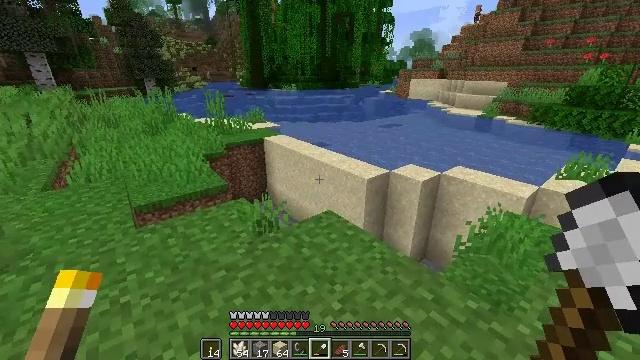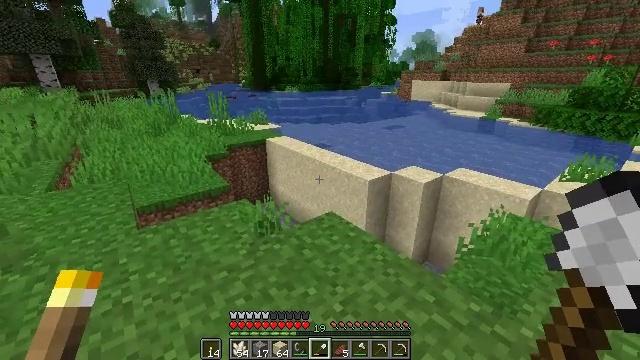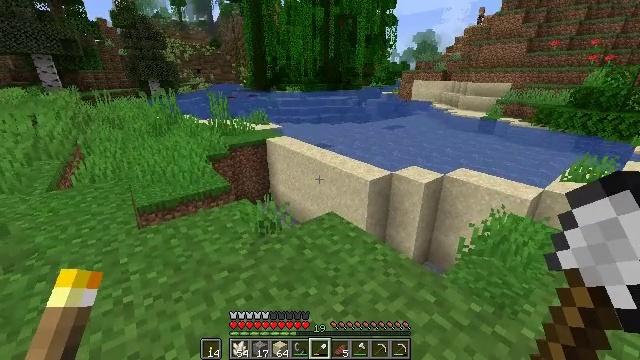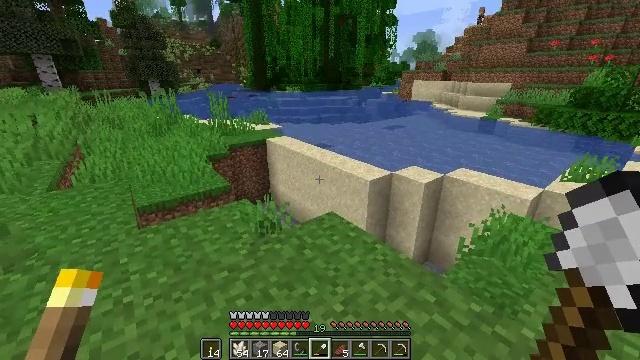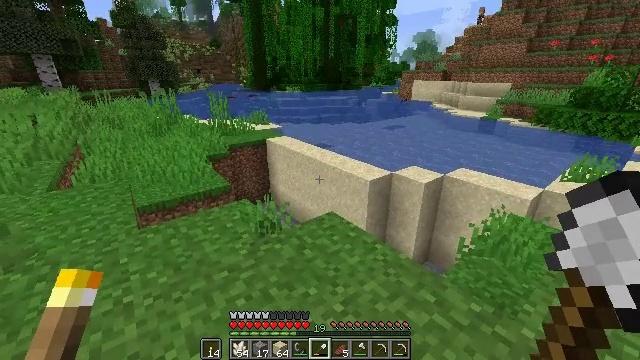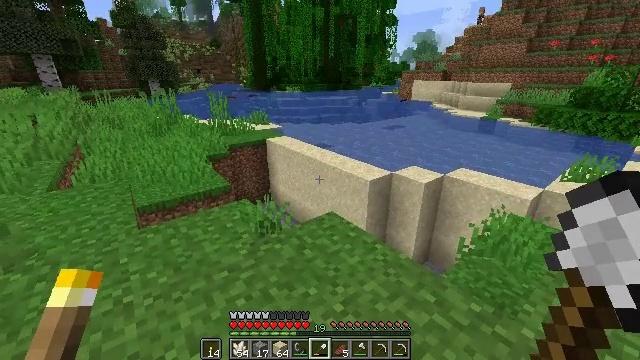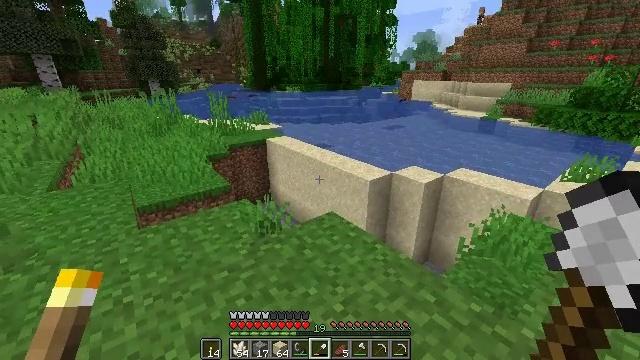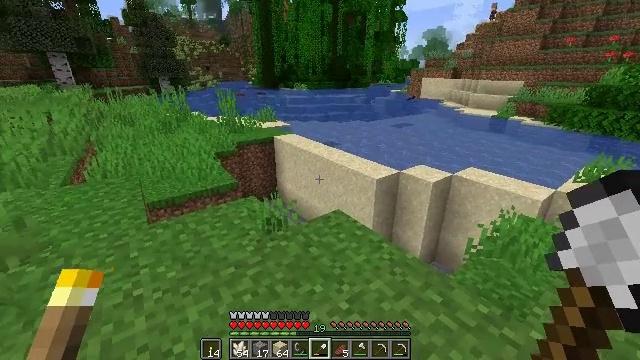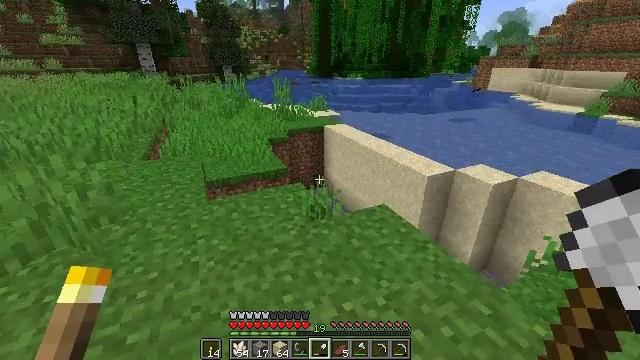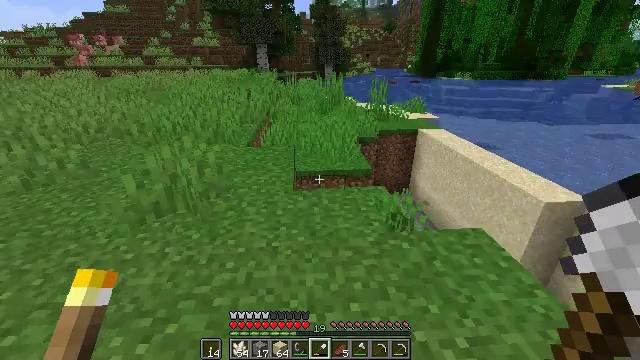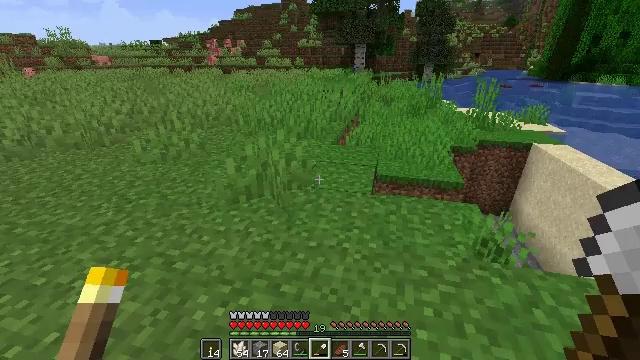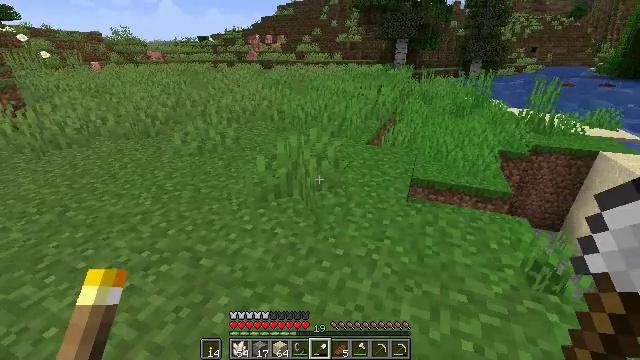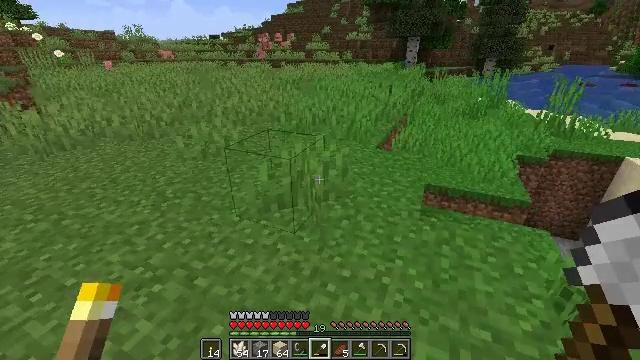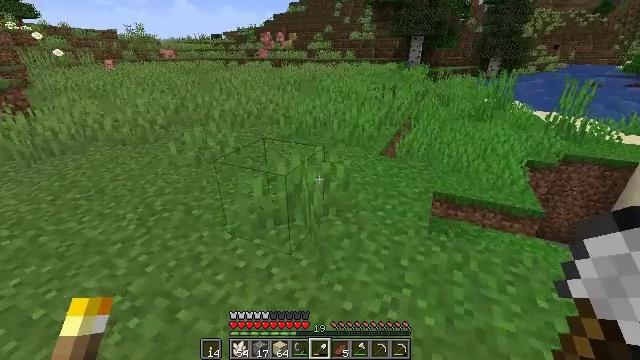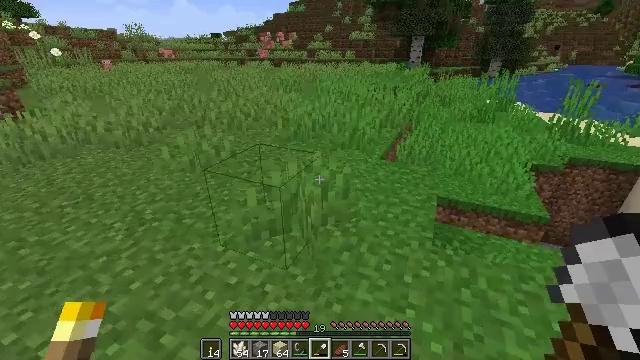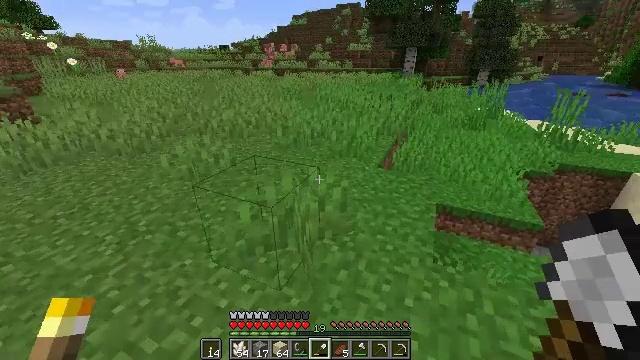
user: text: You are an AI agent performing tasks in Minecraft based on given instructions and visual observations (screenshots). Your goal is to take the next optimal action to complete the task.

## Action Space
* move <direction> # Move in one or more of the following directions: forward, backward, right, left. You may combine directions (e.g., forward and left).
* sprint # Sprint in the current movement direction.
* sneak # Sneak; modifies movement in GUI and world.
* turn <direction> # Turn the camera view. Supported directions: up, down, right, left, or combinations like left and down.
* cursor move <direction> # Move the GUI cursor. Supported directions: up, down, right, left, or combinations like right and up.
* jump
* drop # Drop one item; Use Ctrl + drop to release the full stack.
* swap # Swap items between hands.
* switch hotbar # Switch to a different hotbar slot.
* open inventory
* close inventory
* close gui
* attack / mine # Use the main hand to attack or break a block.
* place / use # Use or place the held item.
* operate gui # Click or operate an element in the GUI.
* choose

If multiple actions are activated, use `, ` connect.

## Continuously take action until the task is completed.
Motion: motion action
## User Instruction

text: Break the sand block.
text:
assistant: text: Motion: no_op
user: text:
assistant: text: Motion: no_op
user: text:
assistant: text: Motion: no_op
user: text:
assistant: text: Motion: no_op
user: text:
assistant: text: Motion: no_op
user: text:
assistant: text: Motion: no_op
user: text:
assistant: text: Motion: turn left
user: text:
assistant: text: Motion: turn left and down
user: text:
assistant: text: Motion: move forward, turn left
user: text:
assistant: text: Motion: move forward, turn left
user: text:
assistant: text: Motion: move forward, turn left
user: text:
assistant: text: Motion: move forward, turn left
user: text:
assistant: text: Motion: move forward
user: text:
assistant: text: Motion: move forward, sprint
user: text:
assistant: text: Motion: move forward, sprint
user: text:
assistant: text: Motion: move forward, sprint
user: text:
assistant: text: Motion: move forward
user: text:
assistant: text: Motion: move forward, turn right
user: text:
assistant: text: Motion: move forward, sprint, turn right and down
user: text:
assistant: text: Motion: move forward, sprint, turn right and down
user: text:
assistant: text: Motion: move forward, sprint
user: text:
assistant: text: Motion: move forward, sprint
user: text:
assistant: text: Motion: move forward
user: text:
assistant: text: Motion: move forward
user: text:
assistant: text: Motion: move forward
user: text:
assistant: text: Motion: move forward, jump
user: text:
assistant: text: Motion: move forward, jump
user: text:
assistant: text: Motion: move forward, turn left and down, jump
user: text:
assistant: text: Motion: move forward, turn left, jump
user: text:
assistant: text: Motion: move forward, jump